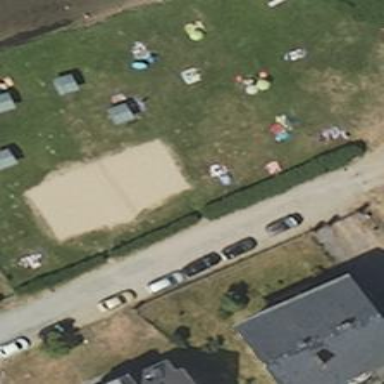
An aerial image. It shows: Beach volleyball pitch for leisure activities.